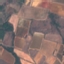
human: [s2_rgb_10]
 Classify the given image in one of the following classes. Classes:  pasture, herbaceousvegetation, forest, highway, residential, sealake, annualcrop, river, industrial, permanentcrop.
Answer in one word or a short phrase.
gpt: PermanentCrop